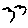
Label: bird